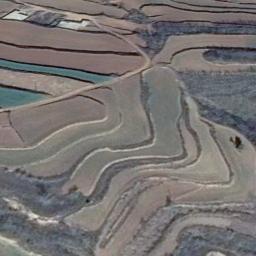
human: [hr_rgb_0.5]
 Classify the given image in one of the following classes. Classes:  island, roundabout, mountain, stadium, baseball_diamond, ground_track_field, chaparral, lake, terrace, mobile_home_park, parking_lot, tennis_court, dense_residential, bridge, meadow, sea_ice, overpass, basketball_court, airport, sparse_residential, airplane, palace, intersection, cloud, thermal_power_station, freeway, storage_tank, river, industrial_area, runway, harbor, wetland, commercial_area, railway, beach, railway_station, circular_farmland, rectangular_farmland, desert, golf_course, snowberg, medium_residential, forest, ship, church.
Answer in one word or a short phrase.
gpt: terrace